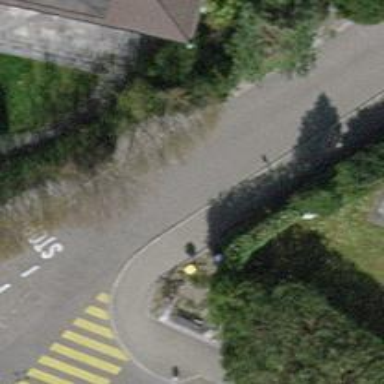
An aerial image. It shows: Post box.